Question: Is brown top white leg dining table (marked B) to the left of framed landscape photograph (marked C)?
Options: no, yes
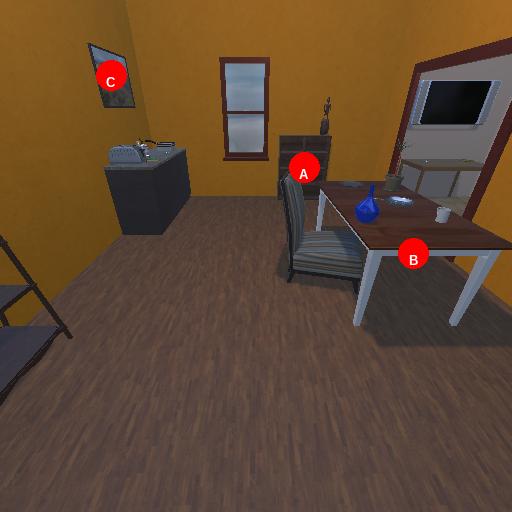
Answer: no